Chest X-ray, PA view. Patient: 64 years old, sex F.
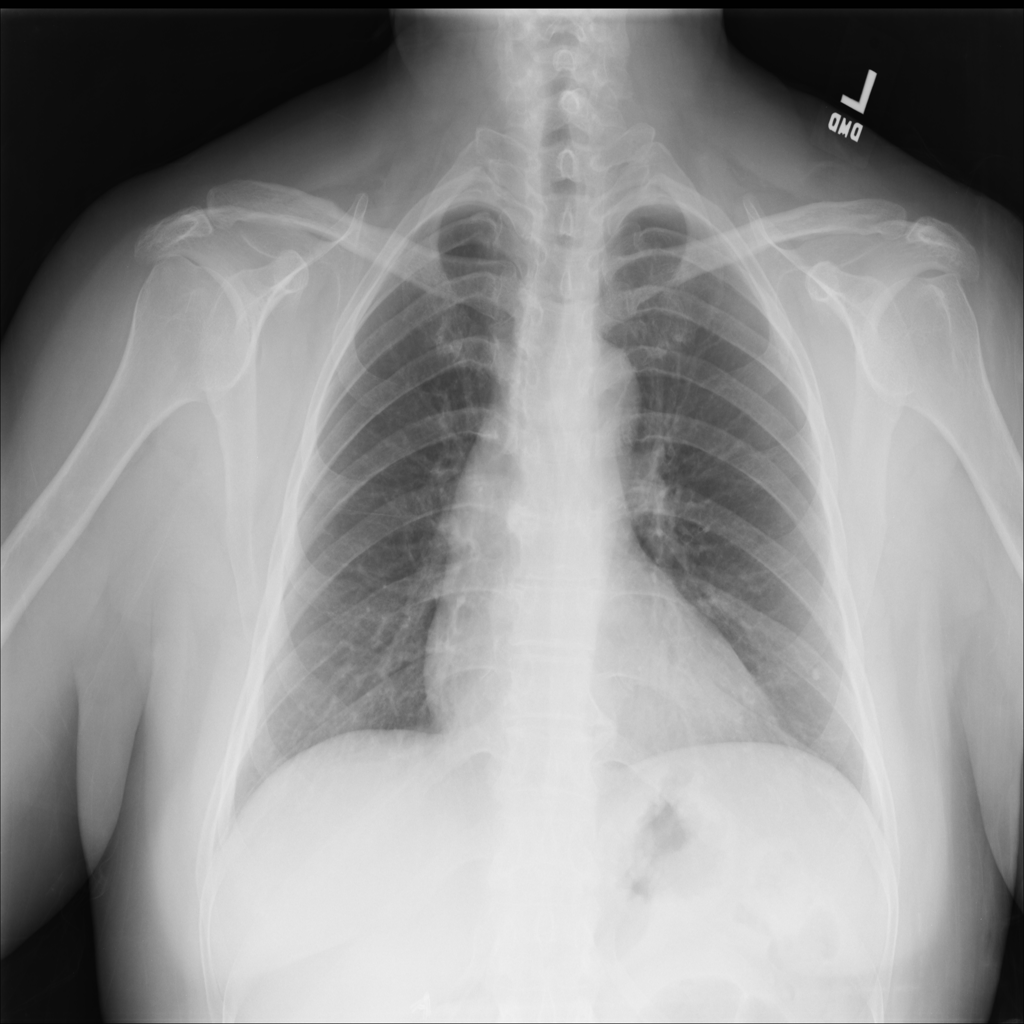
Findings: No Finding